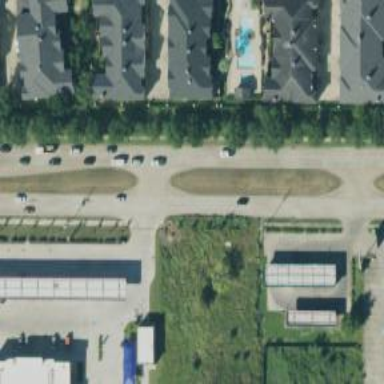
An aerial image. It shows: Secondary link road.